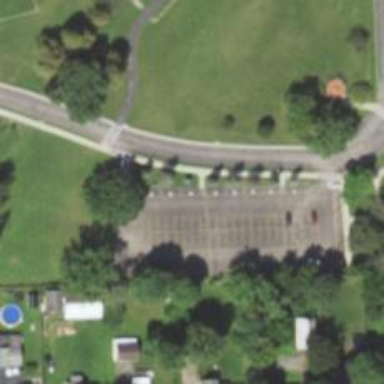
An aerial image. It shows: Parking space.